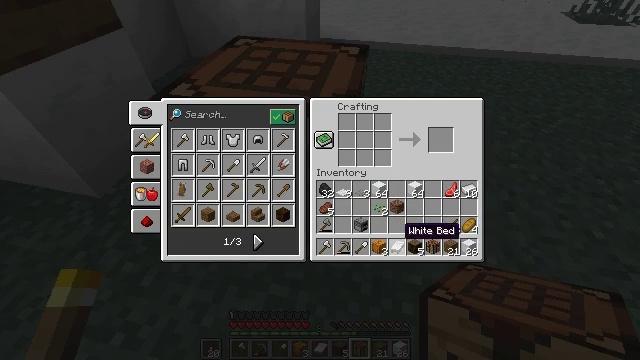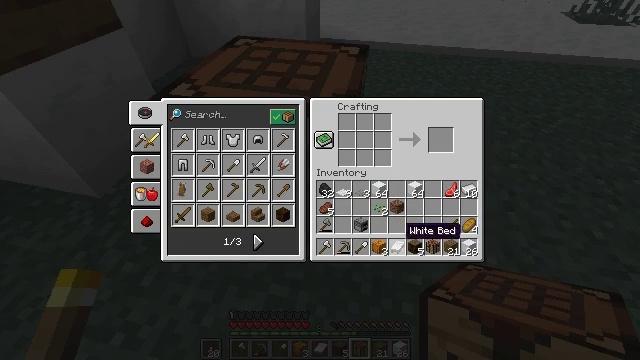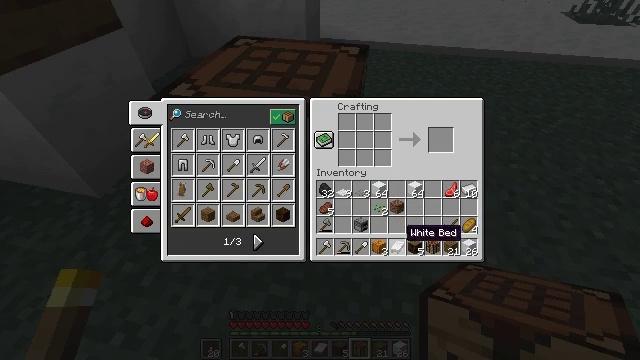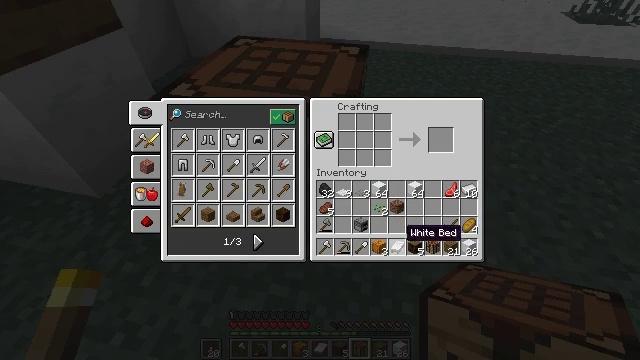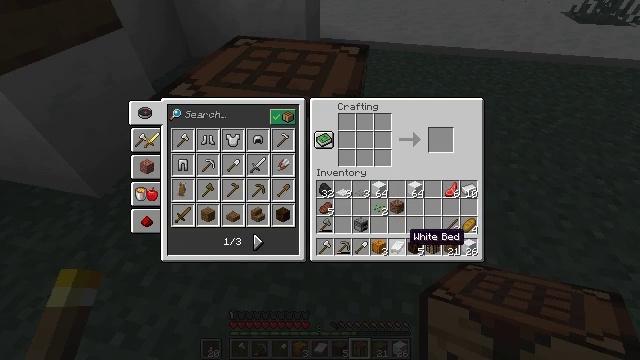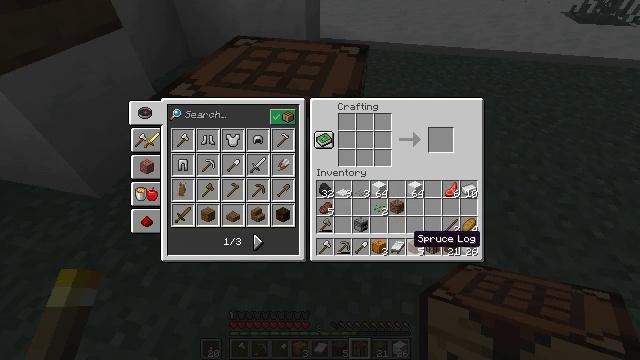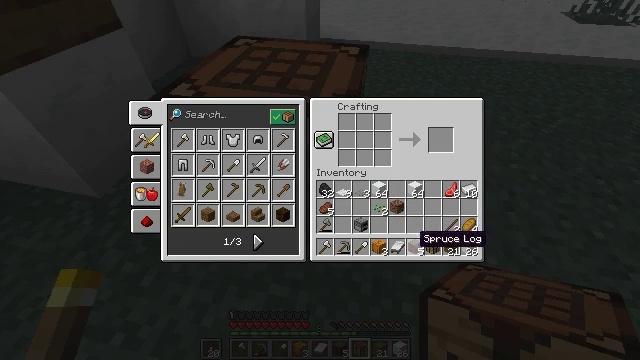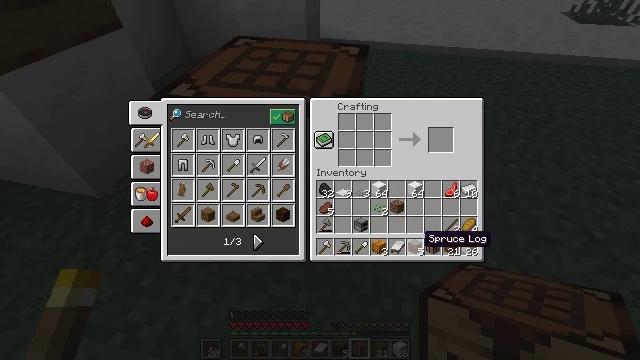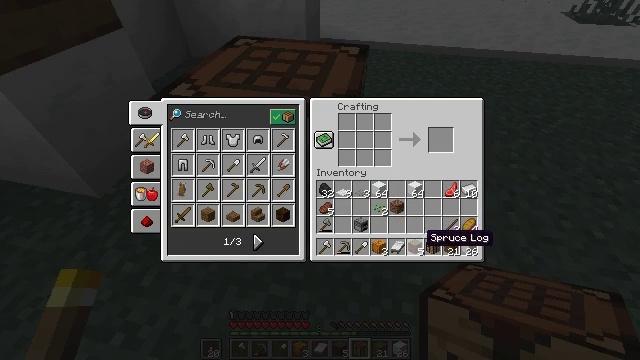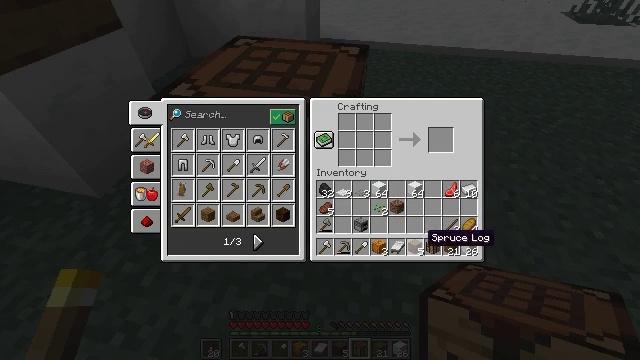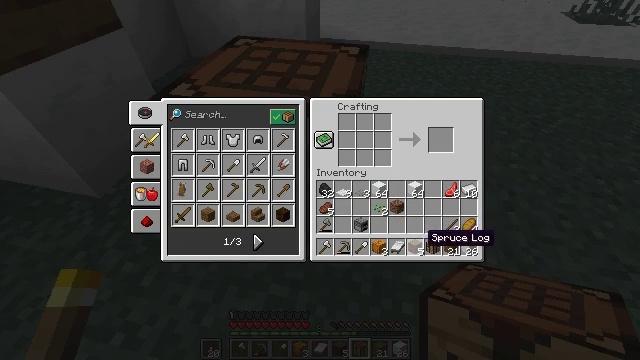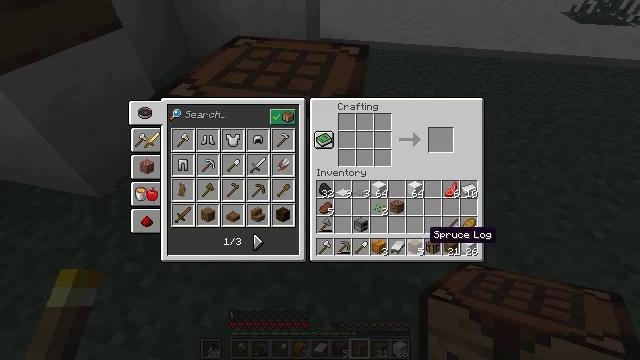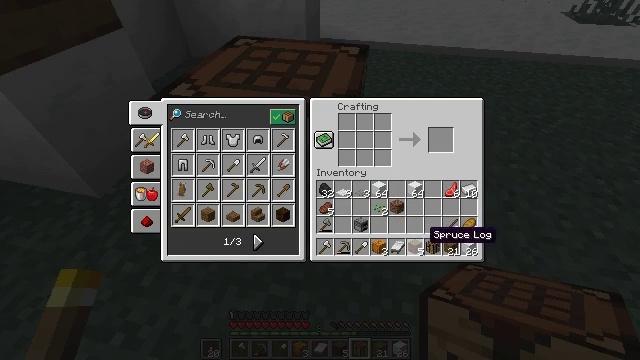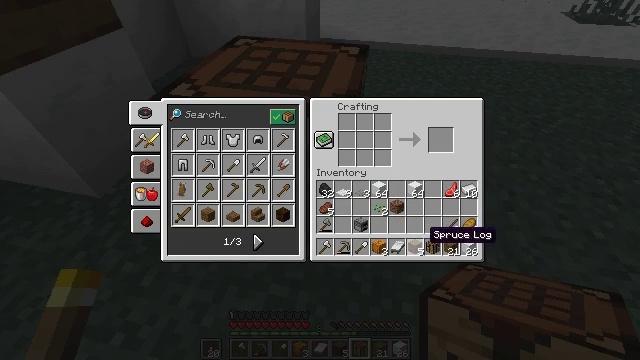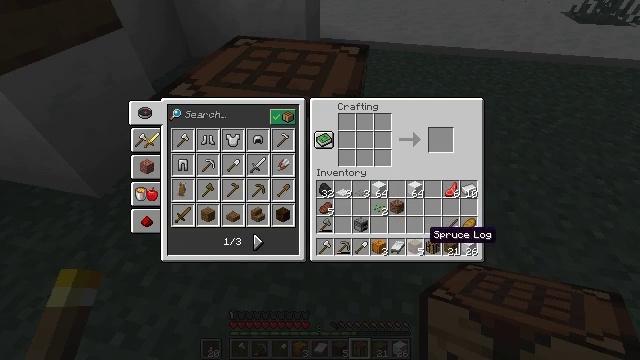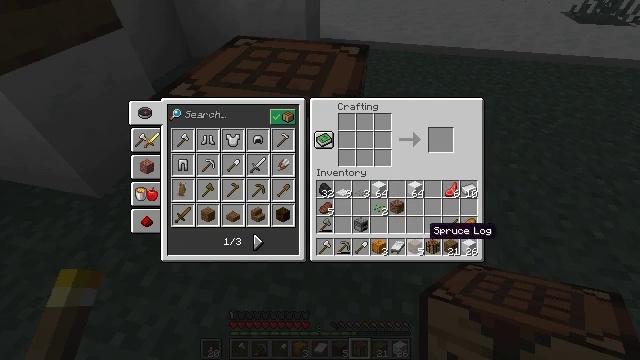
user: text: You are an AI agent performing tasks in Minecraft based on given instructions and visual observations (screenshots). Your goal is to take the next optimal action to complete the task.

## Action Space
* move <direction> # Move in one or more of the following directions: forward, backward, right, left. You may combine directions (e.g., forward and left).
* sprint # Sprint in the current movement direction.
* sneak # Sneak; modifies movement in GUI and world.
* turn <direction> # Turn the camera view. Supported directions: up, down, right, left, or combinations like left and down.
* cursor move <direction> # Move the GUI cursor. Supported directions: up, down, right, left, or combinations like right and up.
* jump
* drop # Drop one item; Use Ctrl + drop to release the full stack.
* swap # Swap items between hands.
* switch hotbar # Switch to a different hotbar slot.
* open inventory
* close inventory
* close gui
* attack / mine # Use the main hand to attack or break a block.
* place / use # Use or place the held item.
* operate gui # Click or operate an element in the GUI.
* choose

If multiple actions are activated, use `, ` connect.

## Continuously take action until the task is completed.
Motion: motion action
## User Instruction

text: Arrange four snowballs in a square to craft snow.
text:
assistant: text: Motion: no_op
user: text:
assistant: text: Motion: no_op
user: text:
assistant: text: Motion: no_op
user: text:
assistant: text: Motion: no_op
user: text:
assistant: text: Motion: no_op
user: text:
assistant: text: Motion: no_op
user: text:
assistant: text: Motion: no_op
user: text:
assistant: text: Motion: no_op
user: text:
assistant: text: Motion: no_op
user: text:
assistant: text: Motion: no_op
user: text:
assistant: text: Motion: no_op
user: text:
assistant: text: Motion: no_op
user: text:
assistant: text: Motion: no_op
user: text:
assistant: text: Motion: no_op
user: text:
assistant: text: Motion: no_op
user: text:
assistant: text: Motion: no_op
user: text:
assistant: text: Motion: no_op
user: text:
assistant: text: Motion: no_op
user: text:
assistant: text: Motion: no_op
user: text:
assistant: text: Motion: no_op
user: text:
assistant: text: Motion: cursor move right
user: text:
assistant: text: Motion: cursor move right
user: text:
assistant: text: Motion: no_op
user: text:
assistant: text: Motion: no_op
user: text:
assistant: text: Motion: cursor move left
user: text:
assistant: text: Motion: cursor move left and up
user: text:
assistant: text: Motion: cursor move up
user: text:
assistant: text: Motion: no_op
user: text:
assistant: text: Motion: no_op
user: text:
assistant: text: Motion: no_op